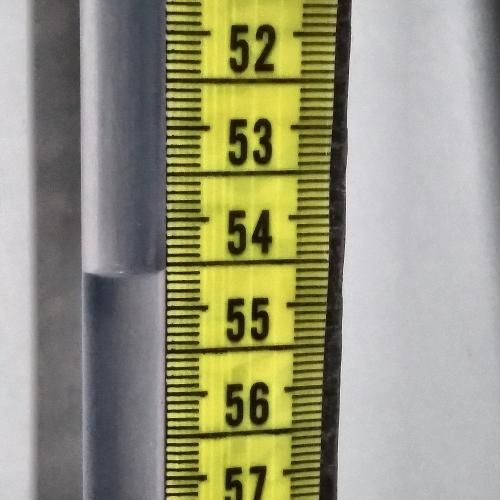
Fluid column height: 54.6 cm